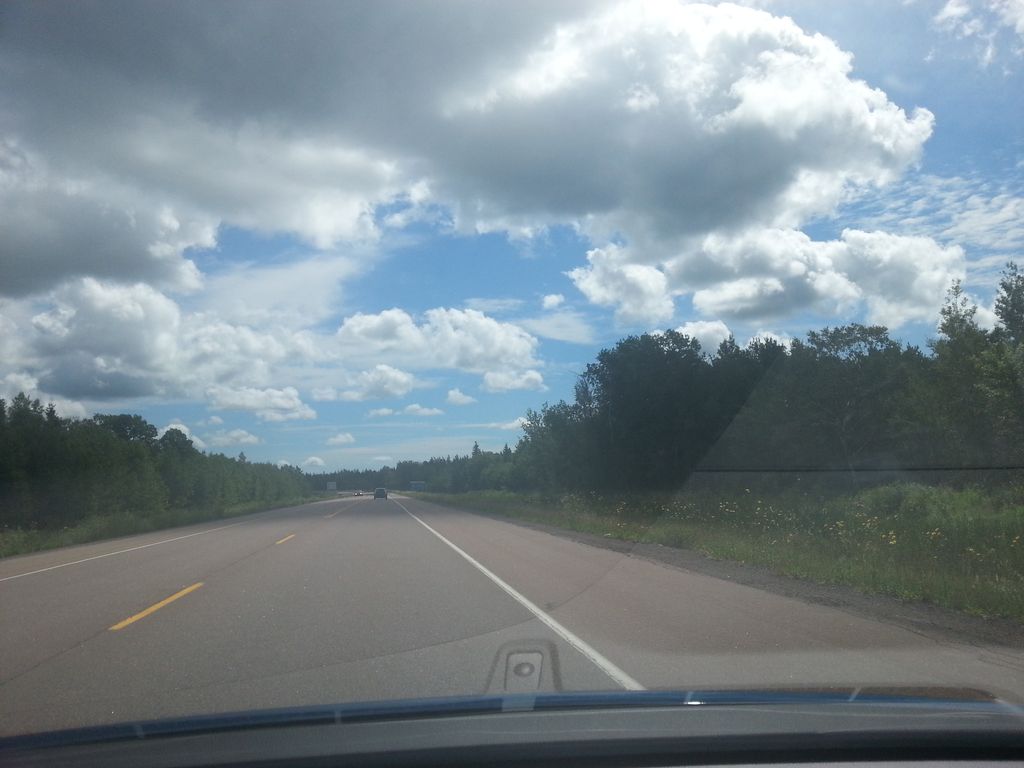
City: charlottetown